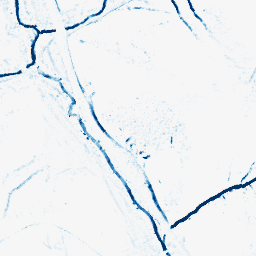
Category: morphological
Decomposition family: morphological_diamond
Decomposition parameters: operation: closing
radius: 3
Upsampling method: cubic_catmull_rom
Upsampling parameters: scale: 8
Upsampling scale: 8